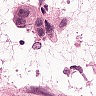
Metastatic tissue present: yes